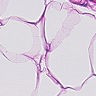
Metastatic tissue present: no